Question: I have a number of transparent overlapping ellipses (as shown below).
I highlight each ellipse on mouseover, but it is impossible to highlight many ellipses because other ellipses have been drawn over them.
From my limited knowledge of svg, there are three solutions:
- - -
Any help is much appreciated!

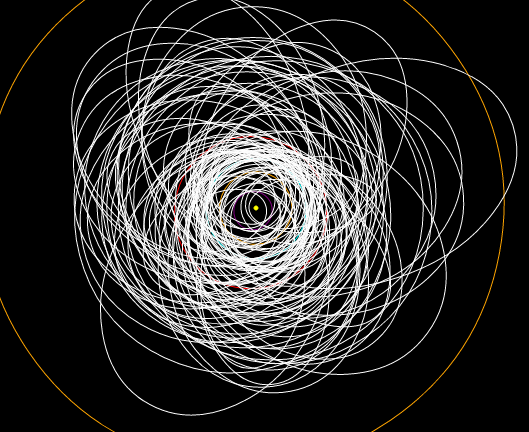
Answer: Target areas in svg are only whatever is painted on-screen. So, in theory, your ellipses should be hoverable only on their strokes. If this is not the case then you might be setting your fill with something else than 'none' (perhaps 'rgba(0,0,0,0)' ?).
You might also also be setting the hover on the 'g' element instead of the ellipse.
You can see an example here: <URL>
'''
ellipse {
stroke: #fff;
stroke-width: 1;
fill: none;
}
ellipse:hover {
stroke: #f66;
}
'''